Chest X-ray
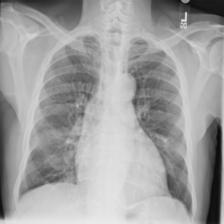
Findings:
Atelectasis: negative
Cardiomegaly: negative
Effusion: negative
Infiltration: negative
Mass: negative
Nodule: negative
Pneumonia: negative
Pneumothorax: negative
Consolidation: negative
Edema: negative
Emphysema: negative
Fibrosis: negative
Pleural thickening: negative
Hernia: negative